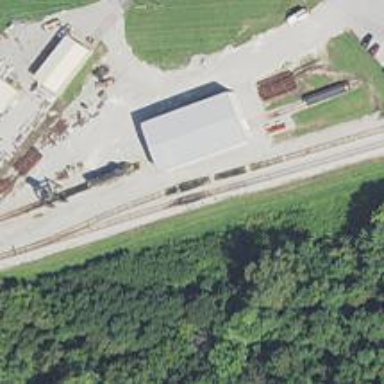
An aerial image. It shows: Railway spur service.